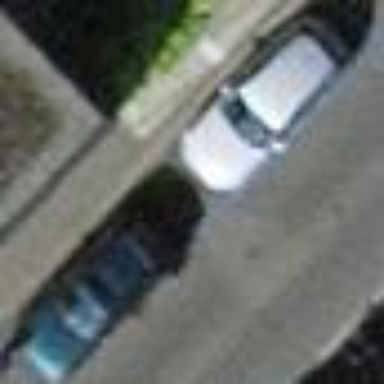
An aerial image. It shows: Parking lane area.